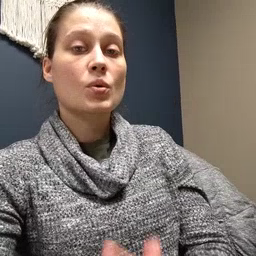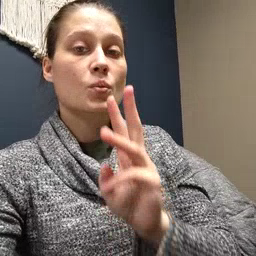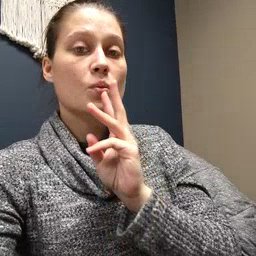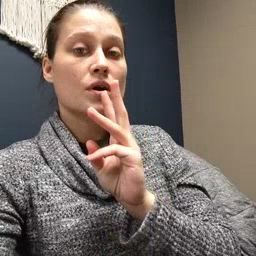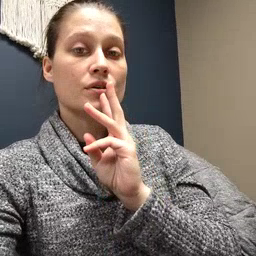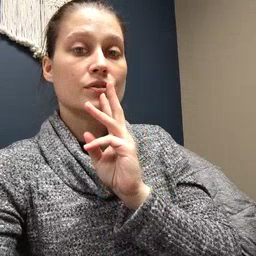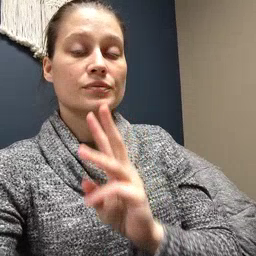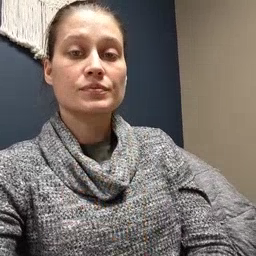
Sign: water